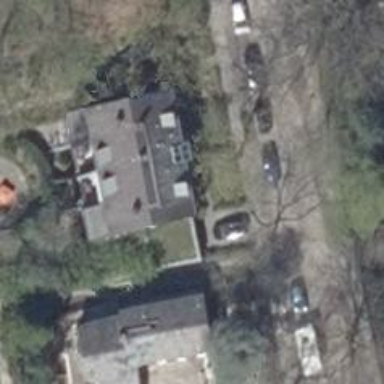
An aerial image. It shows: Gabled roof apartments building.